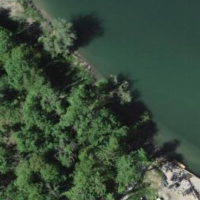
EUNIS habitat code: 15
Species observed at this site:
Prunus padus